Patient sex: M
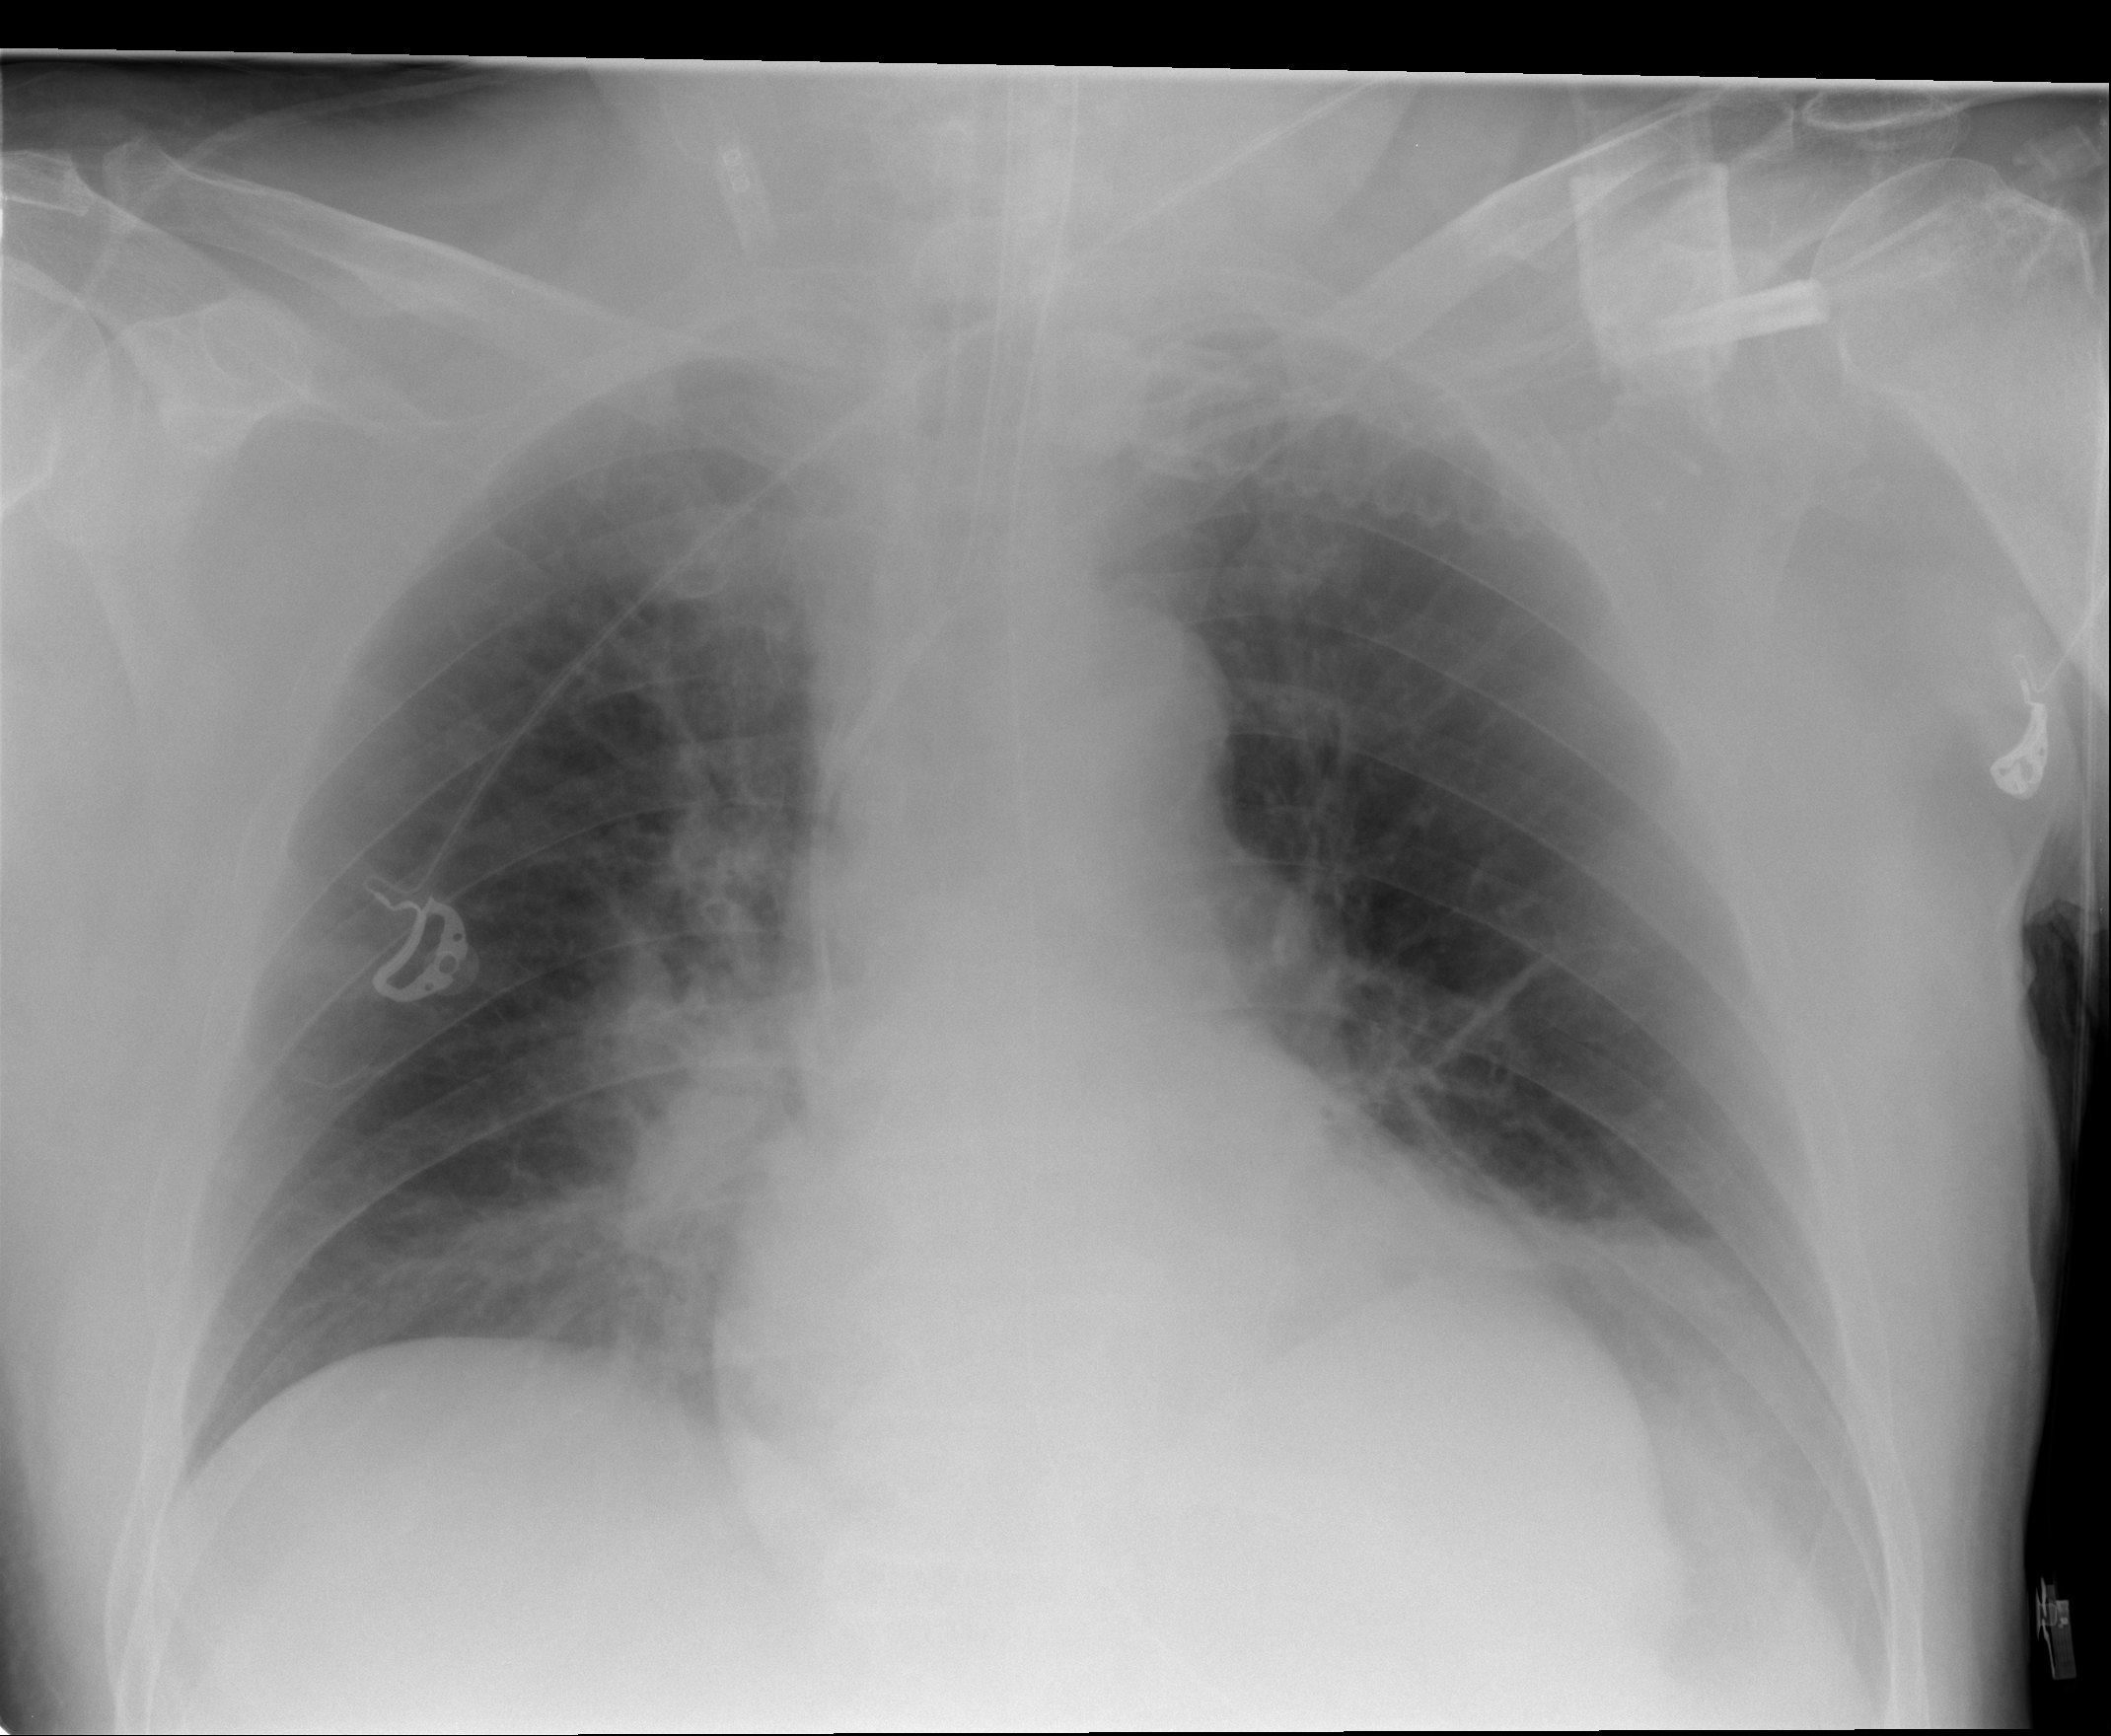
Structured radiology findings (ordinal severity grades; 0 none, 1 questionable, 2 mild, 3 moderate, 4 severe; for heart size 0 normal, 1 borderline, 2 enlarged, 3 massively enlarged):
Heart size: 0
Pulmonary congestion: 2
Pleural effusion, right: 0
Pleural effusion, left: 2
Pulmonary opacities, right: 0
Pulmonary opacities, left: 0
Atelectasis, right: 0
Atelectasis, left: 2